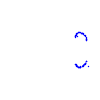
Particle: proton